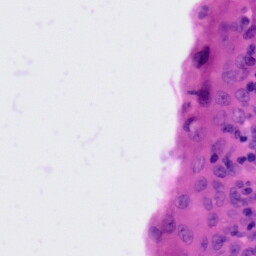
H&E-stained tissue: Tonsil